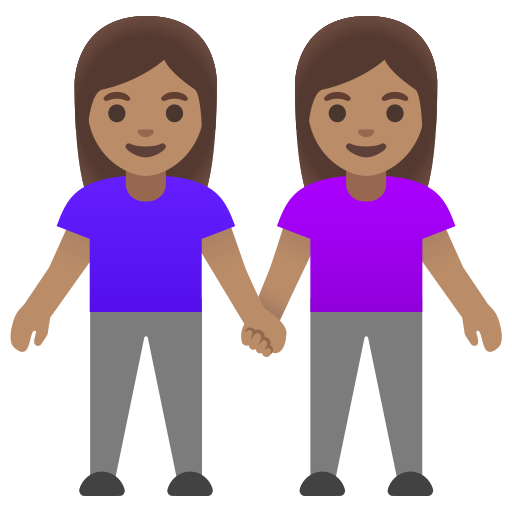
Emoji: 👭🏽